Aerial crown-view tile of a tropical tree (Barro Colorado Island, Panama), acquired 20240813:
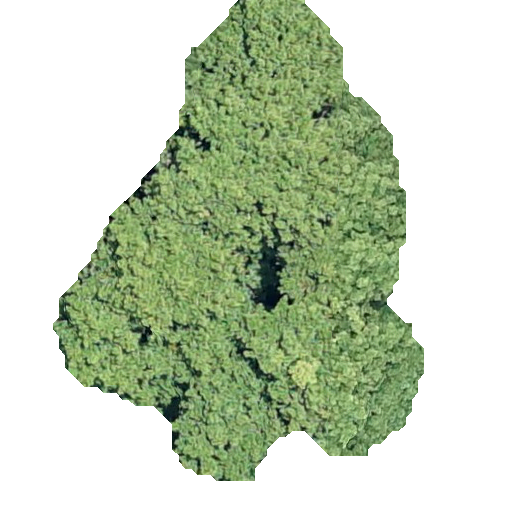
Species: Sloanea terniflora
GBIF accepted scientific name: Sloanea terniflora
Crown area: 172.971 m²